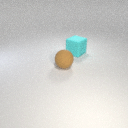
large cyan rubber cube to the right of large brown rubber sphere